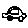
Label: car